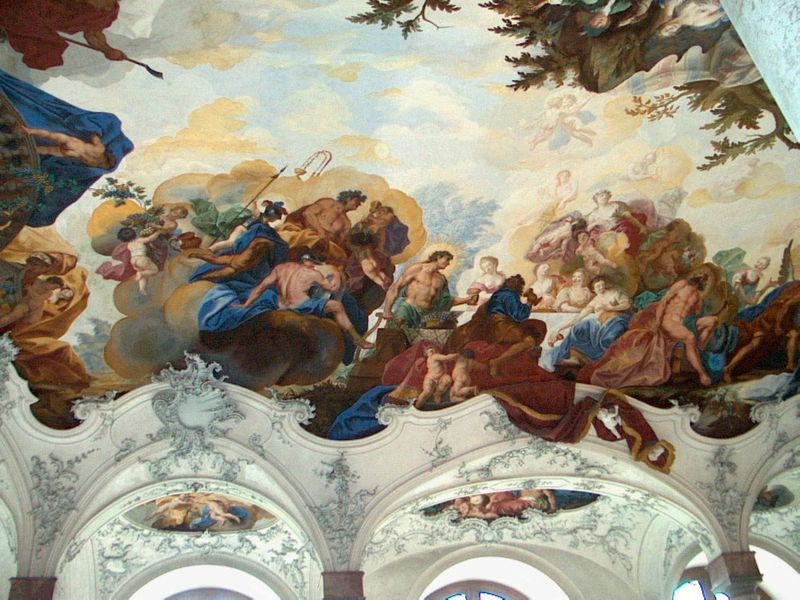
Titel: Residenz Würzburg
Künstler: Balthasar Neumann
Standort: Würzburg, Residenz (EU - D - B)
Schlagwörter: baum, blau, gemälde, himmel, laub, mann, nackt, umhang, weiß, wolken, bäume, frauen, gelb, grün, menschen, ausschnitt, braun, frau, hell, licht, männer, rücken, säule, säulen, rot, schloss, tuch, wolke, fest, malerei, ornament, feier, gelage, architektur, barock, falten, historie, kirche, tücher, decke, pflanzen, rokoko, kinder, engel, putto, bogen, fels, saal, figuren, lanze, tafel, wein, salon, wandmalerei, stuck, gewölbe, antike, burg, palast, balustrade, mythologie, personifikation, festmahl, gastmahl, kapitelle, kapitell, schnörkel, putz, nimbus, residenz, götter, bacchus, deckengemälde, fresko, apoll, filigran, putten, putti, fresco, dionysos, deckenmalerei, rocaille, deckenfresko, deckenfresco, saaal, deckegemälde, himmelwolken, #akt, rokokop, malereidecke, gewölbefelder